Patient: sex M, age 58
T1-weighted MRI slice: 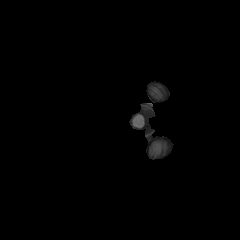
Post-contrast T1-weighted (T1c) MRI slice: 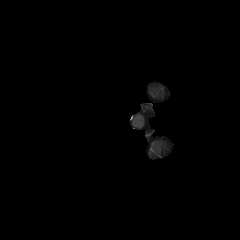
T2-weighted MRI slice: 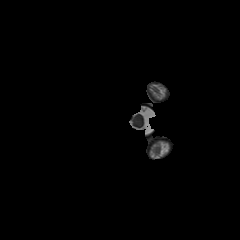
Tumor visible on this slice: no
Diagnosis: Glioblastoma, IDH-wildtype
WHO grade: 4